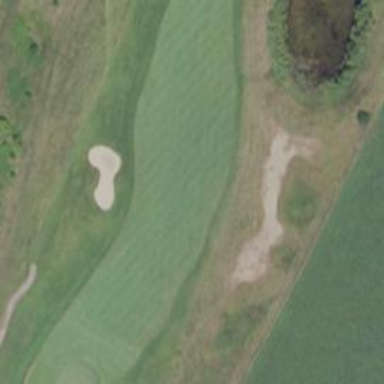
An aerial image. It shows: Golf hole.